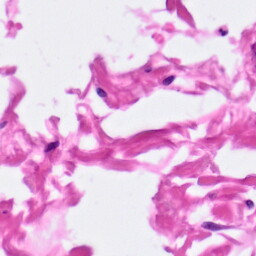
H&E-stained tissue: Pancreatic